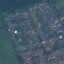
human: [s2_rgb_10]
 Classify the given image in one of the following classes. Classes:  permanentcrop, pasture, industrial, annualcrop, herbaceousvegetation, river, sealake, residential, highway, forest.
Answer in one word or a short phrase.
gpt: Residential